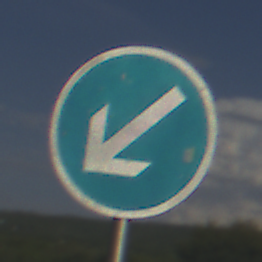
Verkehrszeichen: VorgeschriebeneVorbeifahrtLinks
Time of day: MorningAfternoon
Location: Outdoor (RoadRail)
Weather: PartlyCloudy
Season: NotSpecified
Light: Natural